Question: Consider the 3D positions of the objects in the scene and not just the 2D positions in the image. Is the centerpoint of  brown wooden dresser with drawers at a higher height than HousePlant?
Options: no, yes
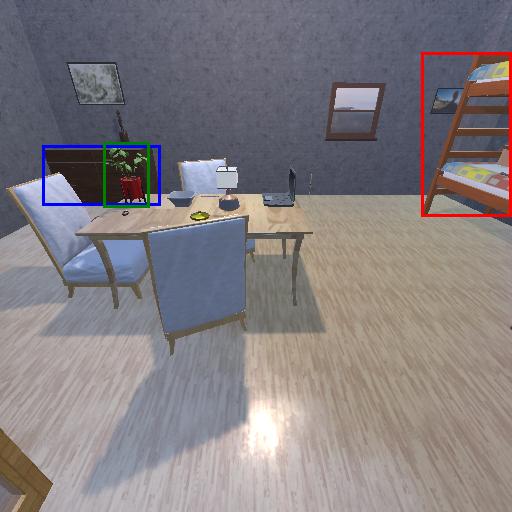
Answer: no